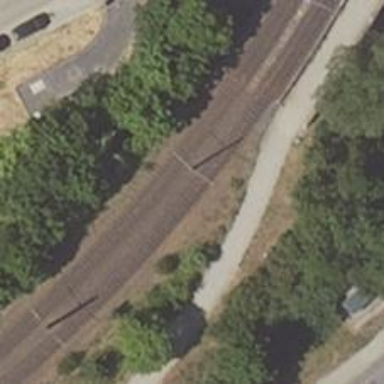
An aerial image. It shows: Tram railway line with electrified contact line.